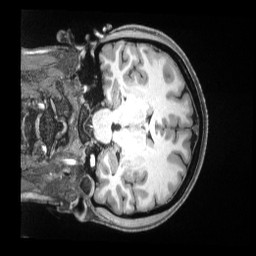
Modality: T1w
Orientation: coronal
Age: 33
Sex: female
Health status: ill
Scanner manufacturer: siemens
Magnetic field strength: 3 T
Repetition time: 2.5 s
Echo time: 0.00181 s